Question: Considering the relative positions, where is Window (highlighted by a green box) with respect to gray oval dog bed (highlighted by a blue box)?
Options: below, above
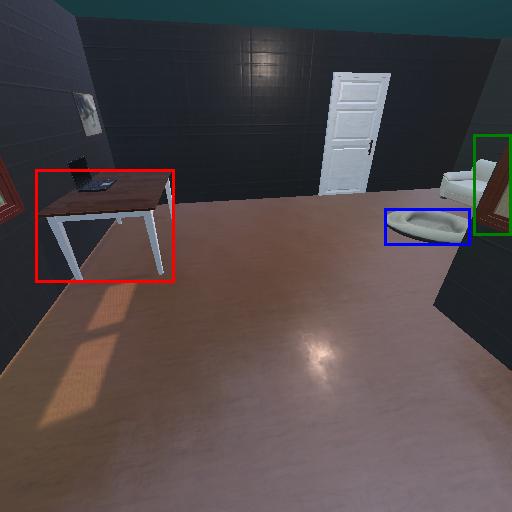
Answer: below